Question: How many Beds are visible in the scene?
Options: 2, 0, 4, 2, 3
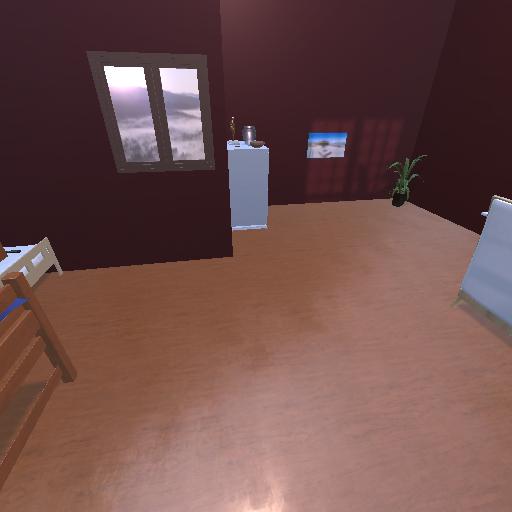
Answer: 2